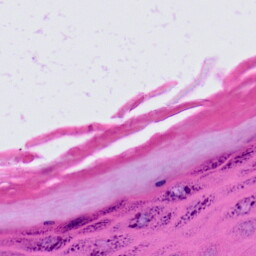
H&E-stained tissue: Skin